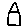
Label: house